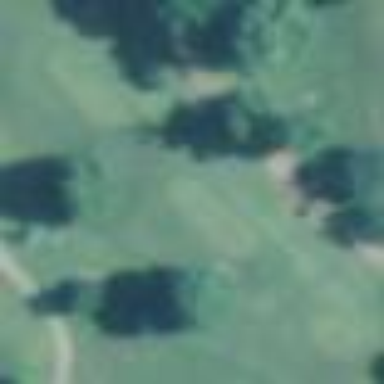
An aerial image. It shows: Golf tee.